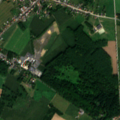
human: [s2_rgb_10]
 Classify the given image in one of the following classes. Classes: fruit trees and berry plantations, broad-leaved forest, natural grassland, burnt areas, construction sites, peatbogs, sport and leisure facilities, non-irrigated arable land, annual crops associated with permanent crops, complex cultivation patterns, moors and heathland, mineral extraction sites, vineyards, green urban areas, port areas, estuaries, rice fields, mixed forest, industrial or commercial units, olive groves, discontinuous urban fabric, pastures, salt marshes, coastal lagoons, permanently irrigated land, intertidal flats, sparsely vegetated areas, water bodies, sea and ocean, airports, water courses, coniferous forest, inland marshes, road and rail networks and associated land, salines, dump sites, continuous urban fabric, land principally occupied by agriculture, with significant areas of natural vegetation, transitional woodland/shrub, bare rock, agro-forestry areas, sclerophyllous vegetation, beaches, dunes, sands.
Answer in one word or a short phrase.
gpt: discontinuous urban fabric, non-irrigated arable land, pastures, complex cultivation patterns, land principally occupied by agriculture, with significant areas of natural vegetation, mixed forest